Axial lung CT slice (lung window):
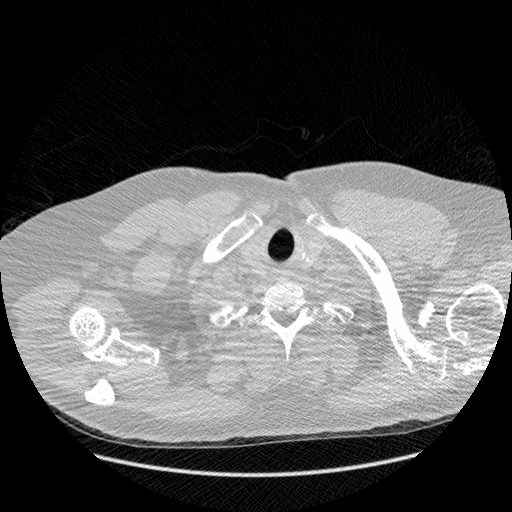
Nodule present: no